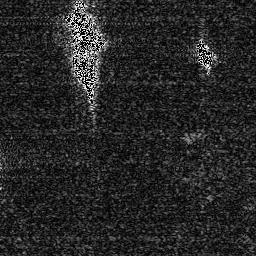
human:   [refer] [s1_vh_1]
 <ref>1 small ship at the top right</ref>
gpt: <box>[[76, 15, 83, 26, 0]]</box>